Question: I'm trying to build QtCreator with gcc 4.7 but I'm getting the following error:

The point is that I uninstalled QtSDK and instead I've built Qt from source (but not QtCreator which I'm doing now). I've check the 'PATH' variable and QtSDK isn't mentioned anywhere, yet mingw32-make is getting it from somewhere.
Any thoughts?
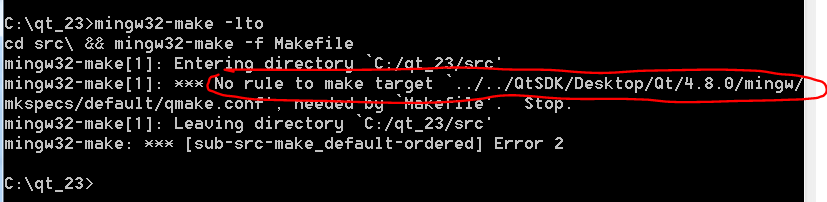
Answer: Did you do this stuff from the README before trying to compile?
'''
set QTDIR=<working_directory>\qt
set PATH=%QTDIR%in;<path_to_mingw>in;<working_directory>\creatorin;%PATH%
set QMAKESPEC=win32-g++
'''